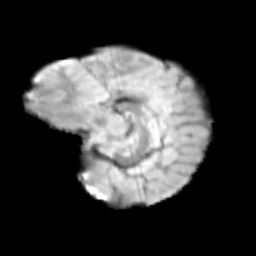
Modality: T2w
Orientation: sagittal
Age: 10
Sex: female
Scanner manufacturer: siemens
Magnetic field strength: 3 T
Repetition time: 3.8 s
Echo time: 0.07 s